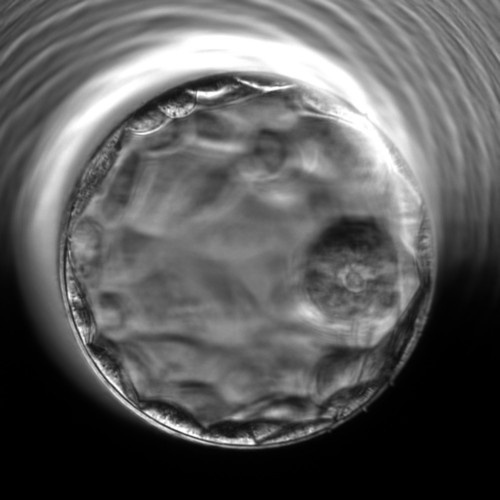
Embryo quality: good